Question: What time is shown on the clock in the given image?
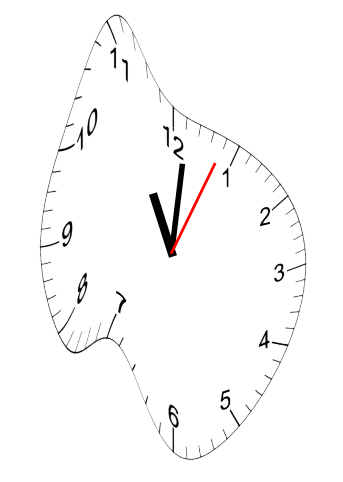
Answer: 11:01:04